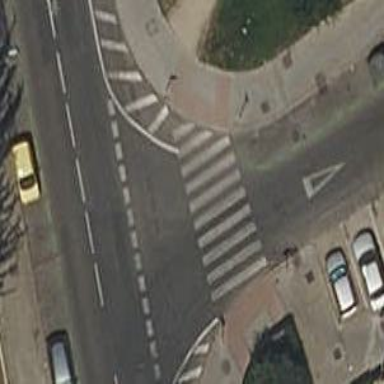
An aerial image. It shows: Zebra crossing on the road.